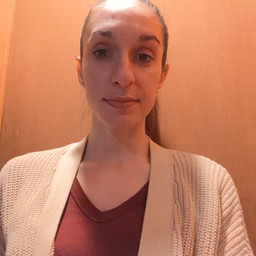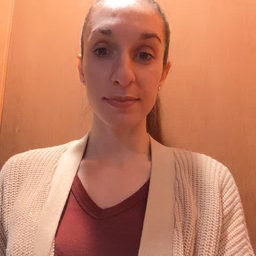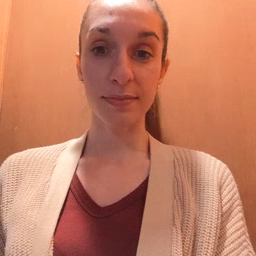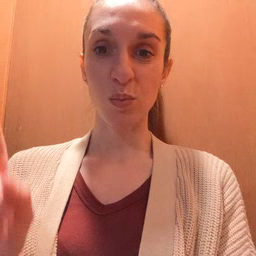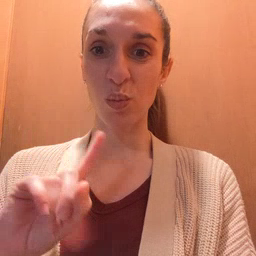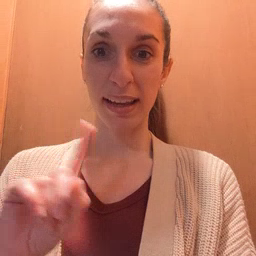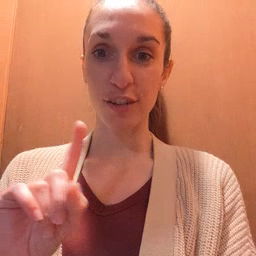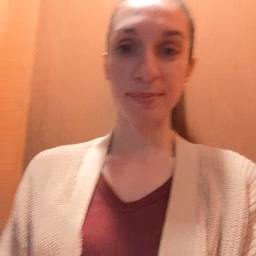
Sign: where